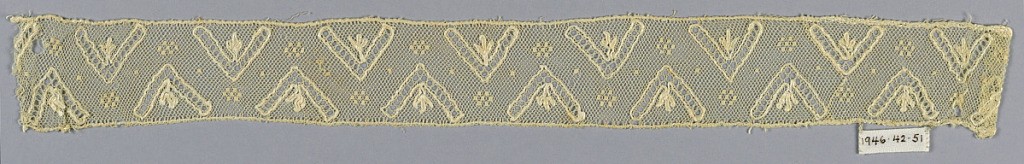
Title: Band
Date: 19th century
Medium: linen Technique: bobbin lace made in Lille style with heavy outlining thread
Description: Design of V shape with leaves inside point..